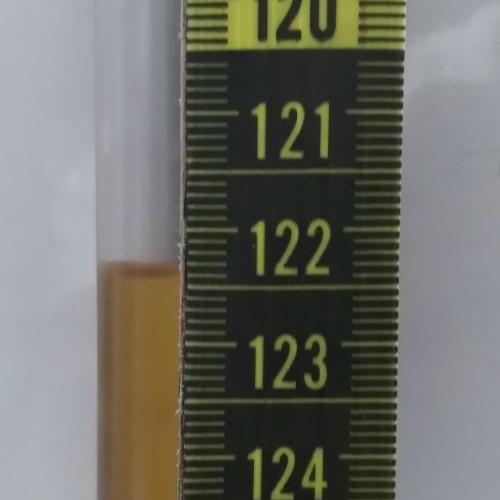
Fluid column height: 122.4 cm